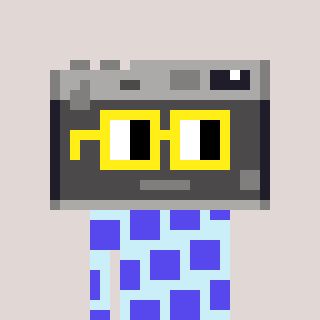
a pixel art character with square yellow glasses, a camera-shaped head and a cold-colored body on a warm background